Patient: sex M, age 30
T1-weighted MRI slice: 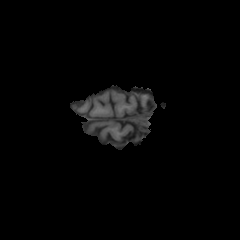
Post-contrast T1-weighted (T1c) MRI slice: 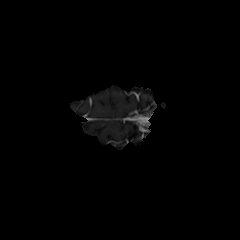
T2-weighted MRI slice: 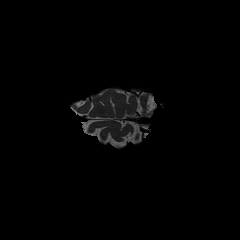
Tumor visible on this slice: no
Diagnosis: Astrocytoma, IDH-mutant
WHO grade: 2